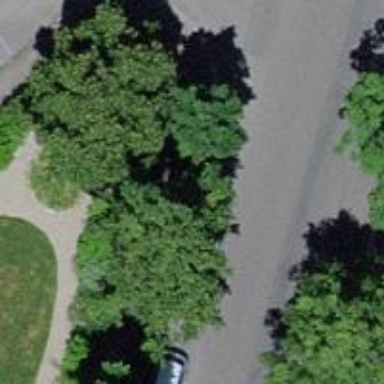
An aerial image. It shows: Tree-lined avenue.